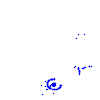
Particle: proton